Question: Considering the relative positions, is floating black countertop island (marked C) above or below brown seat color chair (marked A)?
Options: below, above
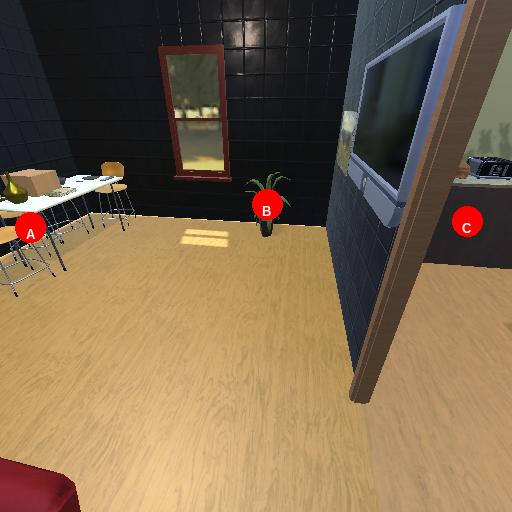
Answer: below